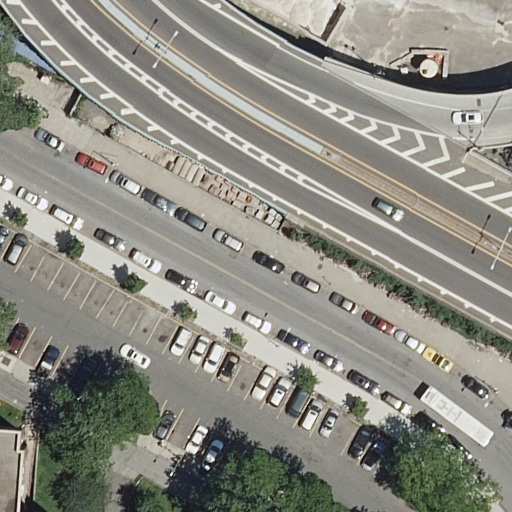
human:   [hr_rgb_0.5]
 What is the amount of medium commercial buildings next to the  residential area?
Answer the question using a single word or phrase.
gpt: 0

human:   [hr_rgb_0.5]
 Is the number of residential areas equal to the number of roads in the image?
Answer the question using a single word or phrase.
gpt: no

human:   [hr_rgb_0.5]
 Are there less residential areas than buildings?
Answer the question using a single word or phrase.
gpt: no

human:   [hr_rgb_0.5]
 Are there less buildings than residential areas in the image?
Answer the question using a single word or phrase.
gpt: no

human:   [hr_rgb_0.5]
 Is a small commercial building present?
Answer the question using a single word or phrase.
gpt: no

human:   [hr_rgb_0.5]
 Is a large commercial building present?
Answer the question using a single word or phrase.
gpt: no

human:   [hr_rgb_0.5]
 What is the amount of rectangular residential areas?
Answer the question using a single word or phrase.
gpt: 1

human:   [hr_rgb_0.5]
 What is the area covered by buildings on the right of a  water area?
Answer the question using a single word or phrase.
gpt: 0m2

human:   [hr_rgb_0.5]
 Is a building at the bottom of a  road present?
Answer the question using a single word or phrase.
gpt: yes

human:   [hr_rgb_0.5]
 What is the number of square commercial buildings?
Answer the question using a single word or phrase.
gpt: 0

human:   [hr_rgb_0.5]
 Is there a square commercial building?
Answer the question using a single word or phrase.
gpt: no

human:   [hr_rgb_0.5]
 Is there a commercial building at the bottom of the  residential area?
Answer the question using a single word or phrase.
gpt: no

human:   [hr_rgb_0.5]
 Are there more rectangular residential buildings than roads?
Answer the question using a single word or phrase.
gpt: no

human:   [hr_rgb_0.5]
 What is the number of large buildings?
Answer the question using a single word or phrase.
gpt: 0

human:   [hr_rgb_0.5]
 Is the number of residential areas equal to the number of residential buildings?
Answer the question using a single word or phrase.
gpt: yes

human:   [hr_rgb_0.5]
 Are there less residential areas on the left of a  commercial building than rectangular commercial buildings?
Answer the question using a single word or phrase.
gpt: no

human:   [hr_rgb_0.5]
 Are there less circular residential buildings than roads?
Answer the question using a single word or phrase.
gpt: yes

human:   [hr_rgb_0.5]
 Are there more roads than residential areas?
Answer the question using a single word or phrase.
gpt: yes

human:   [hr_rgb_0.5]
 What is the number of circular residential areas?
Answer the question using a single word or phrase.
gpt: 0

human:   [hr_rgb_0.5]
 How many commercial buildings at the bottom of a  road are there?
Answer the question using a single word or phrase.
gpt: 0

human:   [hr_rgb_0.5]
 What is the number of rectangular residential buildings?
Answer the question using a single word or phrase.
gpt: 1

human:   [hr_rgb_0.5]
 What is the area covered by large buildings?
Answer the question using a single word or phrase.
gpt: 0m2

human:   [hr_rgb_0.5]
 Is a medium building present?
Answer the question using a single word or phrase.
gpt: no

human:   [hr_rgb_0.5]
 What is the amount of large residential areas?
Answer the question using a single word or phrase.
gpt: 1

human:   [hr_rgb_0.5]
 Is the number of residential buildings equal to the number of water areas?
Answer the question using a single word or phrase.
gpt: no

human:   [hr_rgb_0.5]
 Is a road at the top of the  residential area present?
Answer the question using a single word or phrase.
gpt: no

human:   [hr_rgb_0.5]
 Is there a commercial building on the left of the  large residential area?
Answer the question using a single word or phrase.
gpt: no

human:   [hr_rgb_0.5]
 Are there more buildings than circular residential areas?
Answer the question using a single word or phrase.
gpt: yes

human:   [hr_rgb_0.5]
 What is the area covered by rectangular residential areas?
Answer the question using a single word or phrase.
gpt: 9174m2

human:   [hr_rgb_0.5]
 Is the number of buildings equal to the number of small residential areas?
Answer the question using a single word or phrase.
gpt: no

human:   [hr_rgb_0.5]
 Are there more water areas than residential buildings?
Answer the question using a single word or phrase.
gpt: no

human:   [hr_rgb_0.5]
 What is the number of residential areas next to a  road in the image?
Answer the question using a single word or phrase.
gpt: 1

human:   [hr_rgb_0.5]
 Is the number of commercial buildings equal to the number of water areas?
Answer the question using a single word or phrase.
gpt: yes

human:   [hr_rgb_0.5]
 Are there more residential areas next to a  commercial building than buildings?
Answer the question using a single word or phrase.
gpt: no

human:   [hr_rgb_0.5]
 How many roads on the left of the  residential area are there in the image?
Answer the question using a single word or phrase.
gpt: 0

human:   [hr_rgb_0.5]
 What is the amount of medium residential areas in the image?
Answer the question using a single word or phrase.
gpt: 0